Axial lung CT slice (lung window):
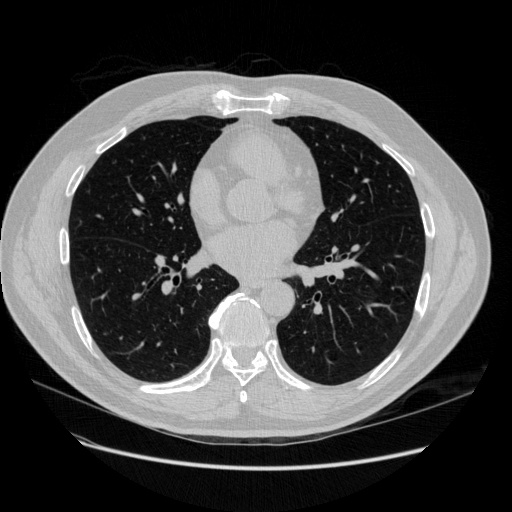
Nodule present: no